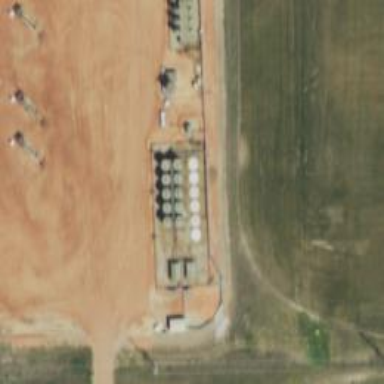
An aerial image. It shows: Storage tank with man-made structure.